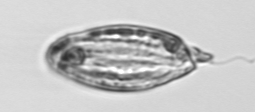
Label: Katodinium_or_Torodinium